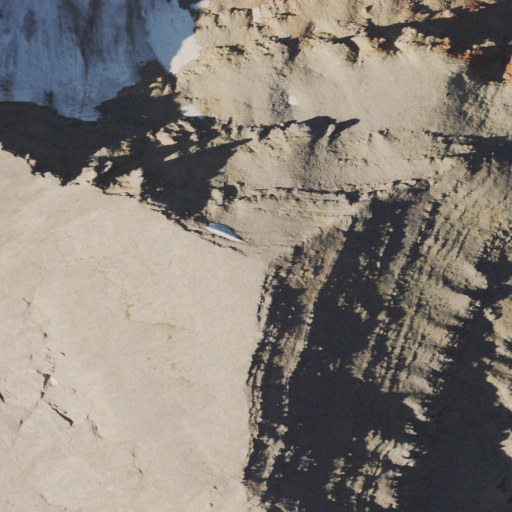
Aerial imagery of mountain in Wyoming named Pyramid Peak containing grassland and barren land